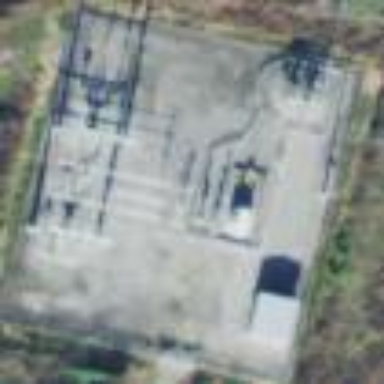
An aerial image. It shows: Distribution substation surrounded by fence.